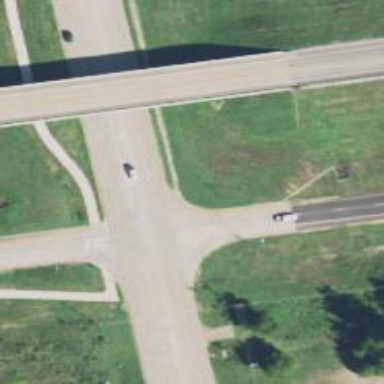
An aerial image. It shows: Tertiary road with frontage road.